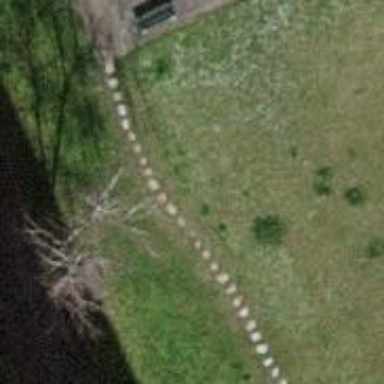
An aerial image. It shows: Path made of paving stones.